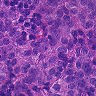
Metastatic tissue present: yes